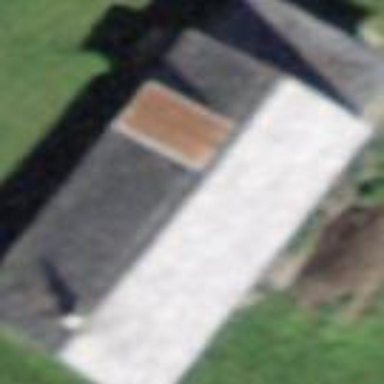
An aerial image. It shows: Barn.